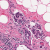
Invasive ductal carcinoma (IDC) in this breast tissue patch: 0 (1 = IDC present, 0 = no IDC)